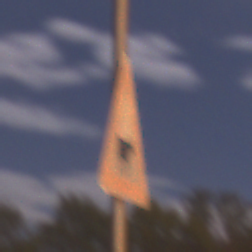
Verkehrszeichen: ViehtriebLinks
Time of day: Night
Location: Outdoor (Suburban)
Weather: PartlyCloudy
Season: NotSpecified
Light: Artificial